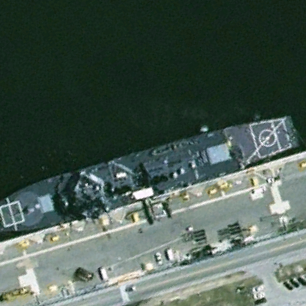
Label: Arleigh_Burke-class_destroyer